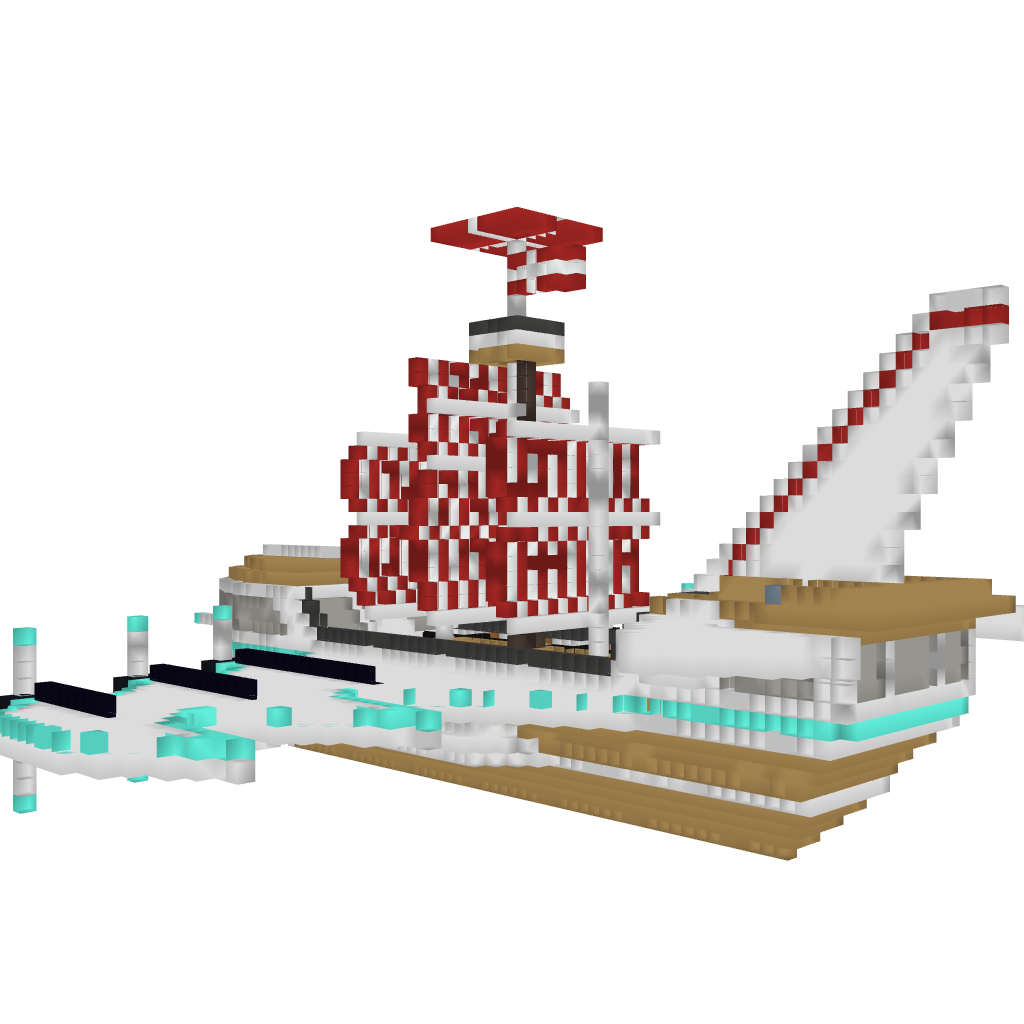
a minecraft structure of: Nave-aereo